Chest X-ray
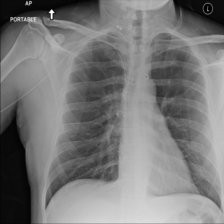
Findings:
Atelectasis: positive
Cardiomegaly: negative
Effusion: negative
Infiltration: negative
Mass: negative
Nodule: negative
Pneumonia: negative
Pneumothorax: negative
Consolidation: negative
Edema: negative
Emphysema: negative
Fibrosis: negative
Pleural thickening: negative
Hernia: negative